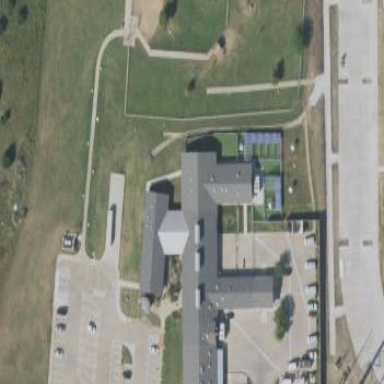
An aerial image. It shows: Animal shelter housed in civic building.